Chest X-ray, AP view. Patient: 67 years old, sex F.
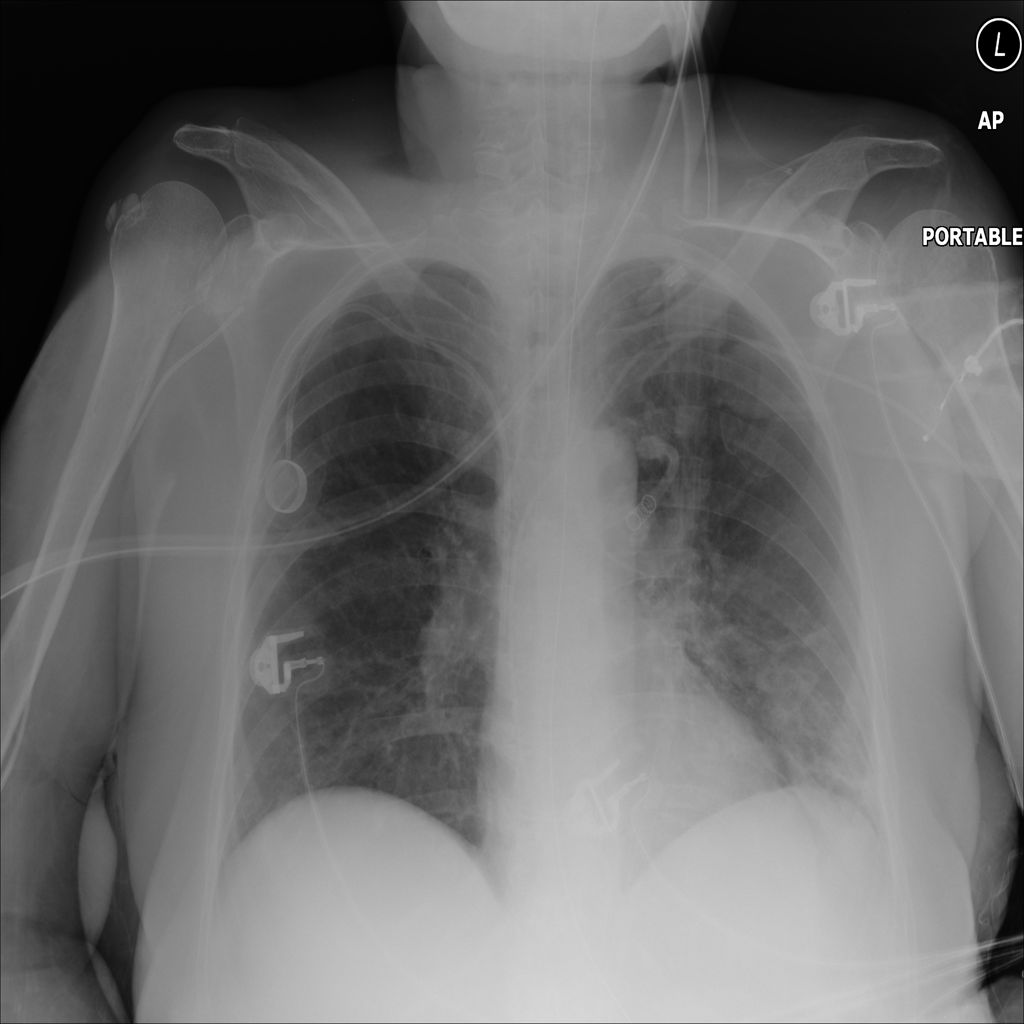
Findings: No Finding